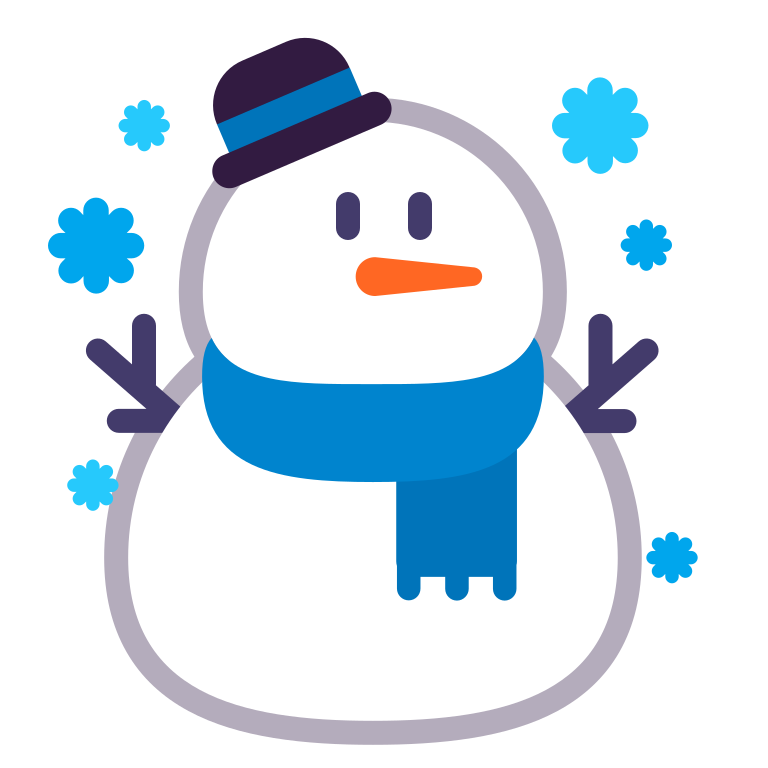
snowman flat